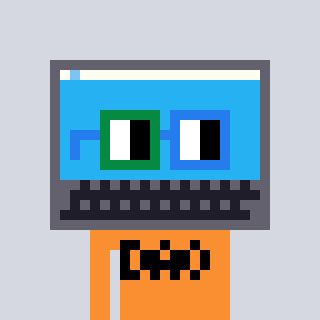
a pixel art character with square green and blue glasses, a laptop-shaped head and a orange-colored body on a cool background